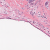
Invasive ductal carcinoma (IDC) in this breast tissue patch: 1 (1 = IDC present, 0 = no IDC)